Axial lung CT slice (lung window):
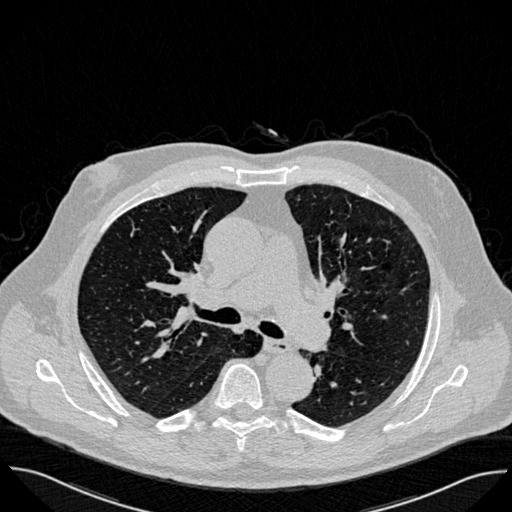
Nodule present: no